Field crop: maize
Growth stage: 2
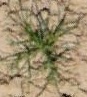
Species: salsola